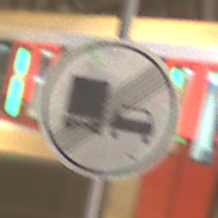
Verkehrszeichen: EndeUeberholverbotKraftfahrzeuge
Umgebung: Indoor, Urban
Tageszeit: NotSpecified
Wetter: NotSpecified
Licht: Artificial
Jahreszeit: NotSpecified
Kontrast: MediumContrast